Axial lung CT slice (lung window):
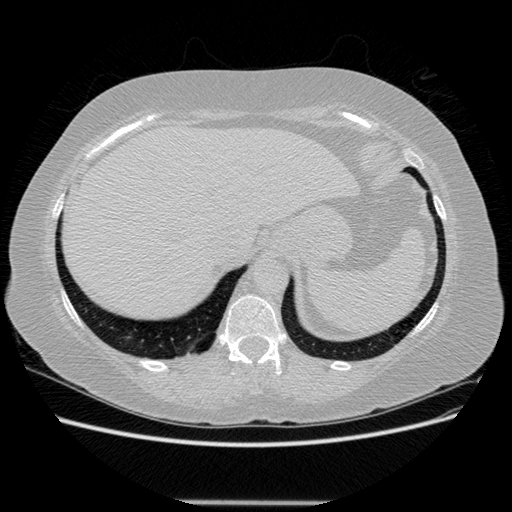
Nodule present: no